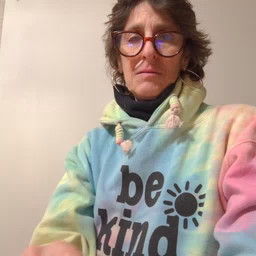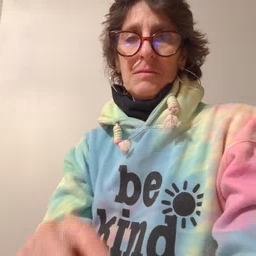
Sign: ride